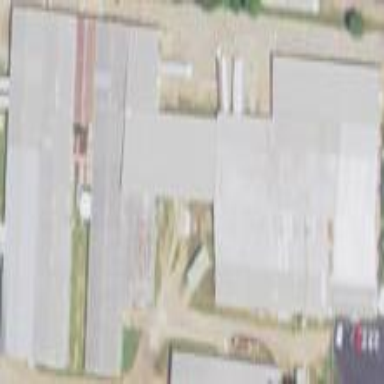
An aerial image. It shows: Industrial building.